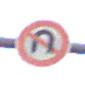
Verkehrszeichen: VerbotWenden
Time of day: SunriseSunset
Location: Outdoor (Urban)
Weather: PartlyCloudy
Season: NotSpecified
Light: Natural